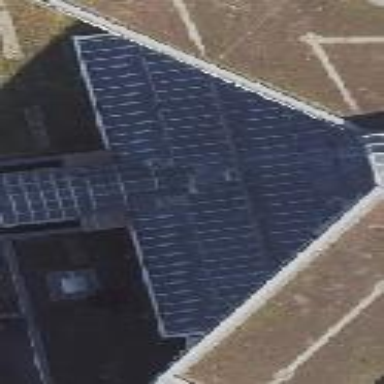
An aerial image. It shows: Building with skillion roof made of glass.